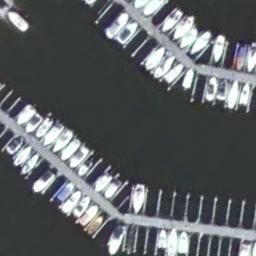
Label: harbor